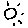
Label: sun